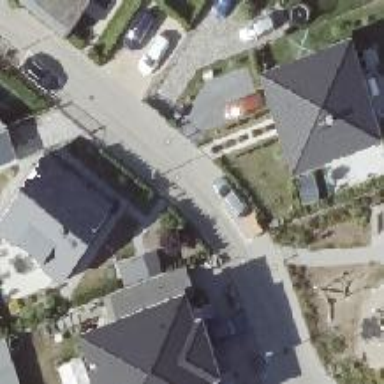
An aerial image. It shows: Living street.